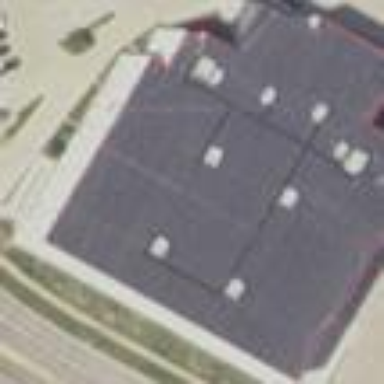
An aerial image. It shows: Part of building.